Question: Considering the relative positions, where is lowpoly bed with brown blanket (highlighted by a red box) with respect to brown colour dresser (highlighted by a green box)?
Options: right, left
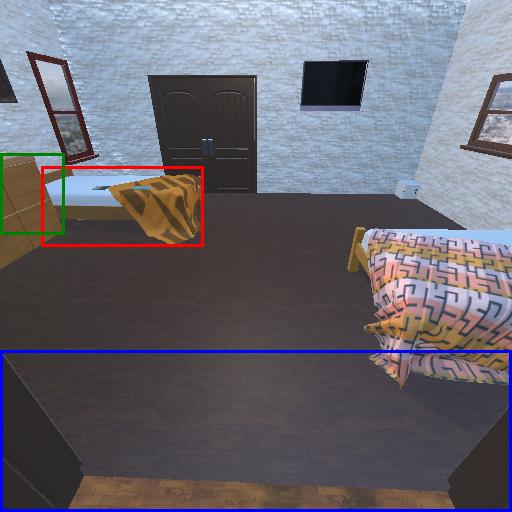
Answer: right